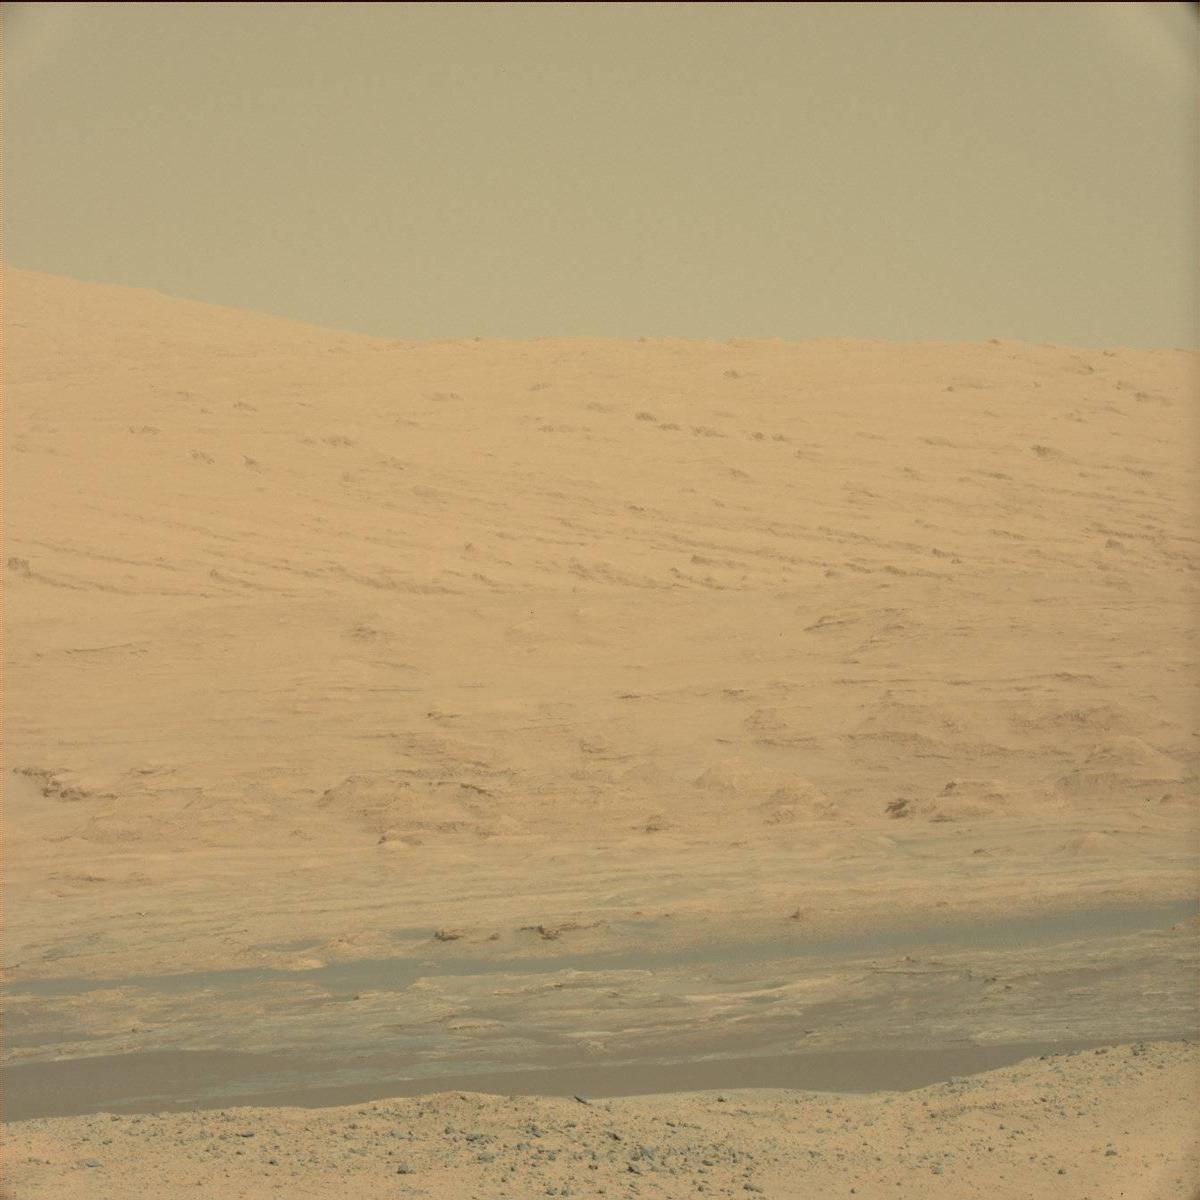
Terrain classes present: Ridge, Sand / Soil, Sky